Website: crate-barrel
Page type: store-pickup
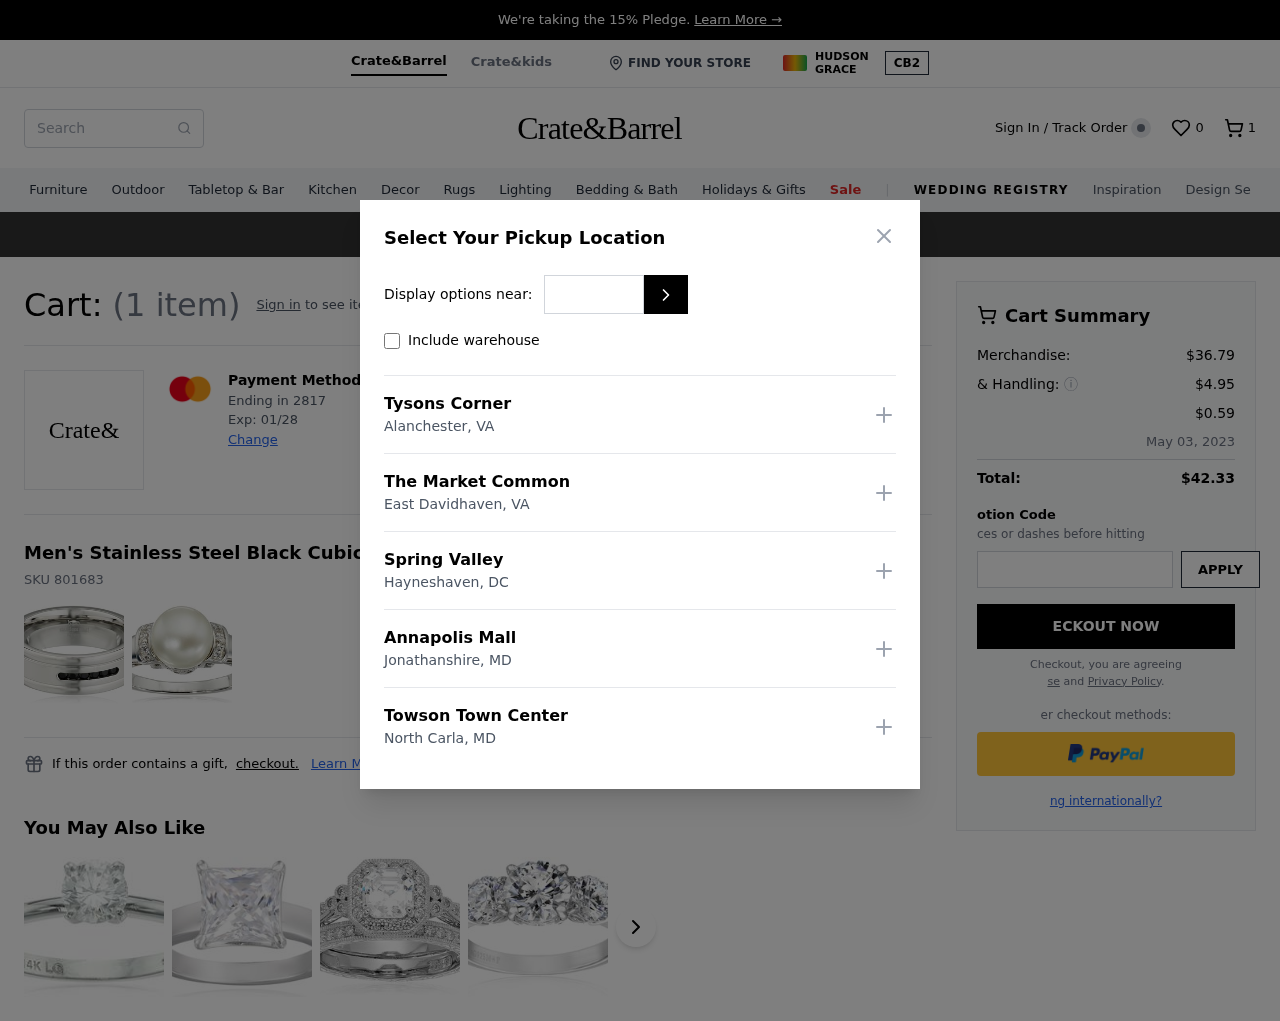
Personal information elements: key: PII_CARD_EXPIRY
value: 01/28
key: PII_CARD_LAST4
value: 2817
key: PII_LOCATION1_CITY
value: Alanchester
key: PII_LOCATION1_NAME
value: Tysons Corner
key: PII_LOCATION1_STATE
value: VA
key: PII_LOCATION2_CITY
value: East Davidhaven
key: PII_LOCATION2_NAME
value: The Market Common
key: PII_LOCATION2_STATE
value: VA
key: PII_LOCATION3_CITY
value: Hayneshaven
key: PII_LOCATION3_NAME
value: Spring Valley
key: PII_LOCATION3_STATE
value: DC
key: PII_LOCATION4_CITY
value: Jonathanshire
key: PII_LOCATION4_NAME
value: Annapolis Mall
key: PII_LOCATION4_STATE
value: MD
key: PII_LOCATION5_CITY
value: North Carla
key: PII_LOCATION5_NAME
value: Towson Town Center
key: PII_LOCATION5_STATE
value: MD
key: PII_POSTCODE
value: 83312
Product elements: key: PRODUCT1_NAME
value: Men's Stainless Steel Black Cubic Zirconia Ring, Size 11
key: PRODUCT1_SKU
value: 801683
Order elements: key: ORDER_NUM_ITEMS
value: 1
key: ORDER_NUM_ITEMS
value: (1 item)
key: ORDER_SUBTOTAL
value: $36.79
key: ORDER_SHIPPING_COST
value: $4.95
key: ORDER_SURCHARGE
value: $0.59
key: ORDER_DELIVERY_DATE
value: May 03, 2023
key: ORDER_TOTAL
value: $42.33
Search elements: key: HEADER_SEARCH
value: Search
Other elements: key: WISHLIST_NUM_ITEMS
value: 0